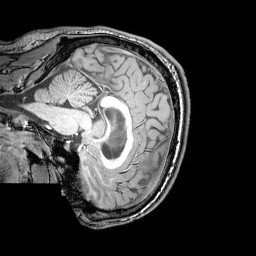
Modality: T1w
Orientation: sagittal
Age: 25
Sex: male
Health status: healthy
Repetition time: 0.081 s
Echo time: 0.037 s